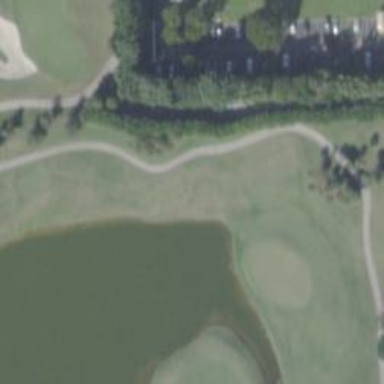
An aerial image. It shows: Path designated for golf carts.